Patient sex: F
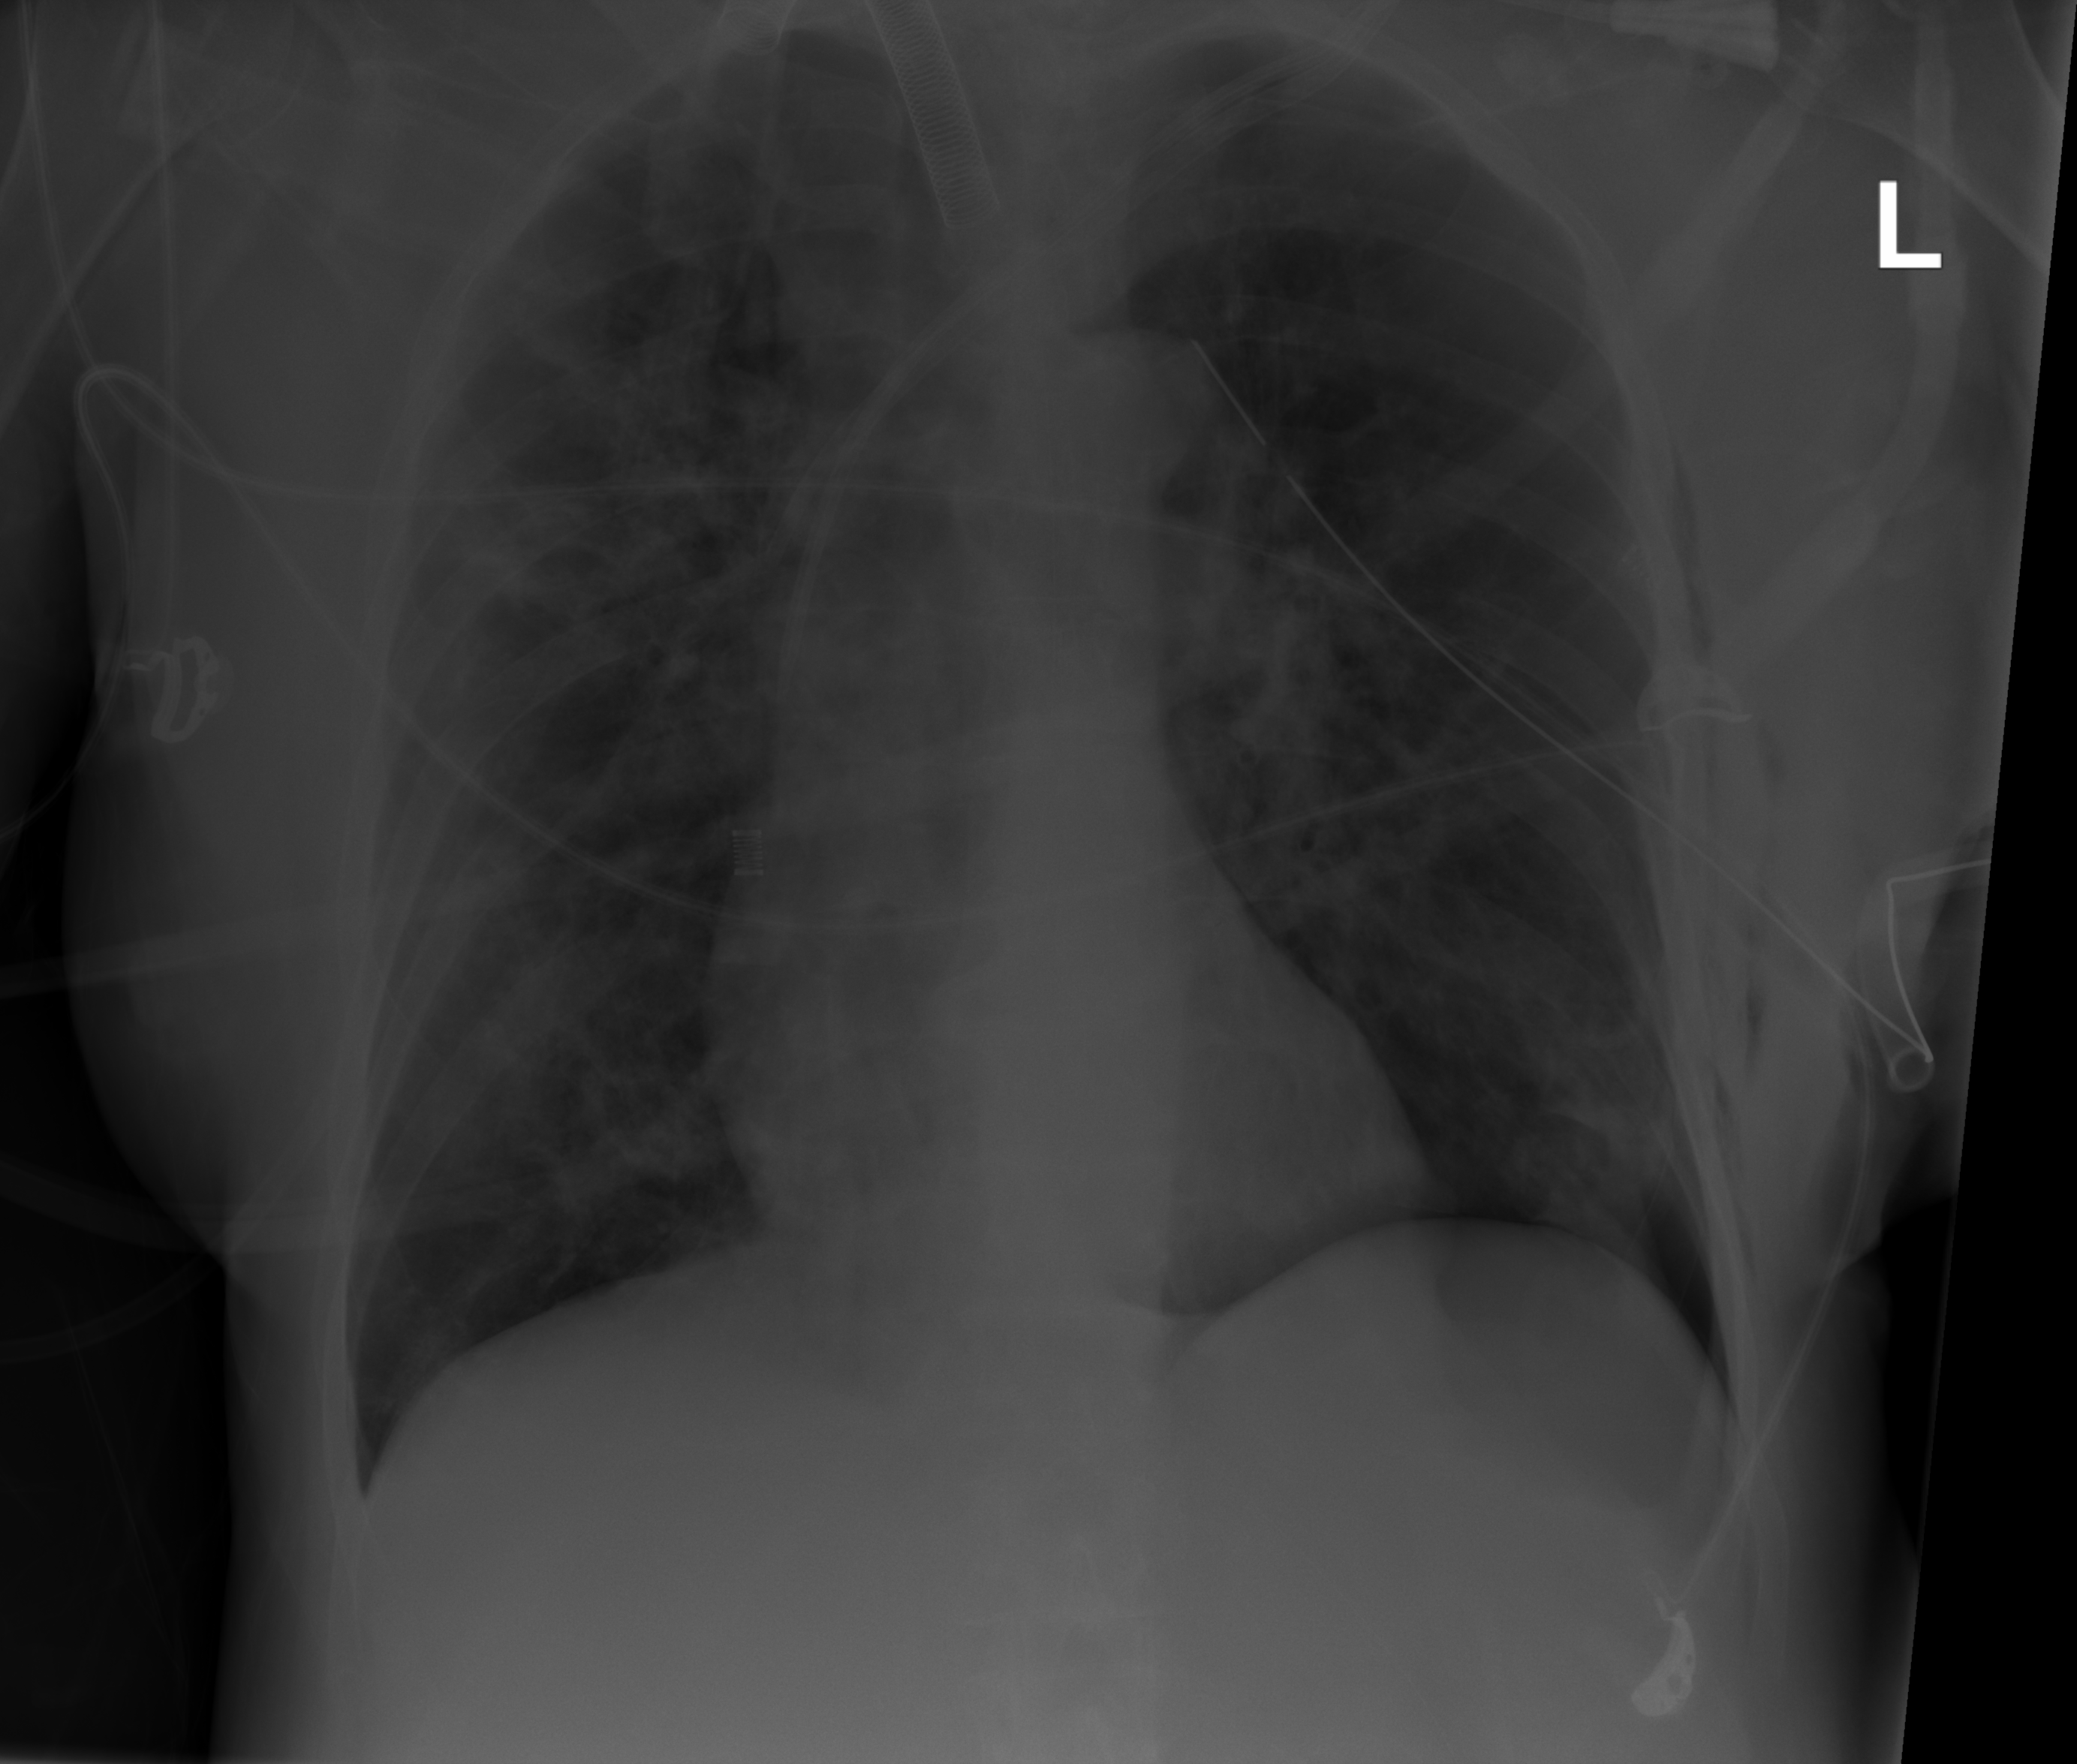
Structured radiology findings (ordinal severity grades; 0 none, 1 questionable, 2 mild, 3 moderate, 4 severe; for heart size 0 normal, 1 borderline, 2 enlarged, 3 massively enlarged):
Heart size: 0
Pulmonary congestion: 0
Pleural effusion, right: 0
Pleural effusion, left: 0
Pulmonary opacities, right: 3
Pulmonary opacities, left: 2
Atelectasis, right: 2
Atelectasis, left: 2